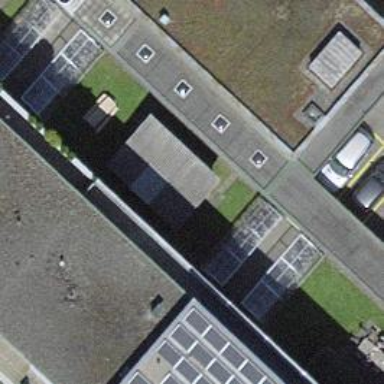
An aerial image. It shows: Bicycle parking facility.